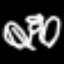
Label: angel